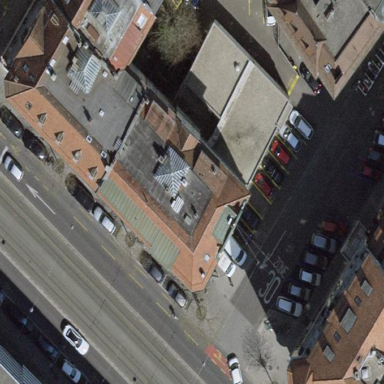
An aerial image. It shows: Office building.